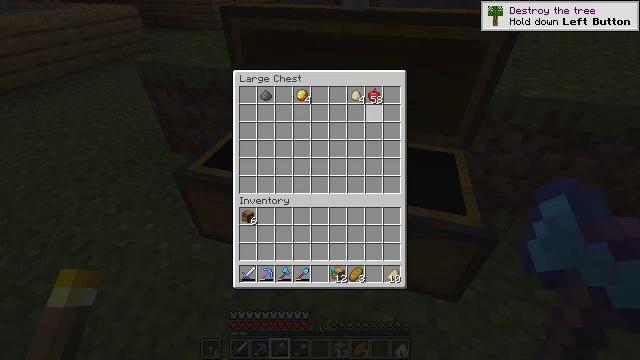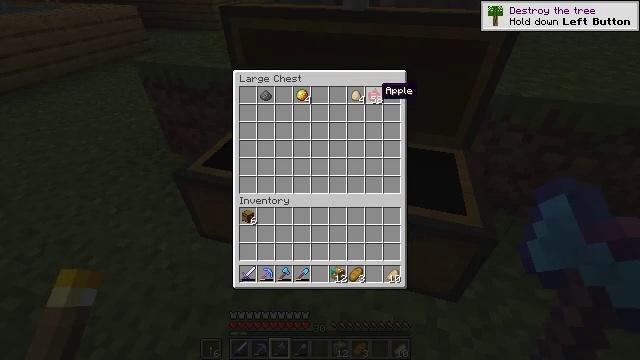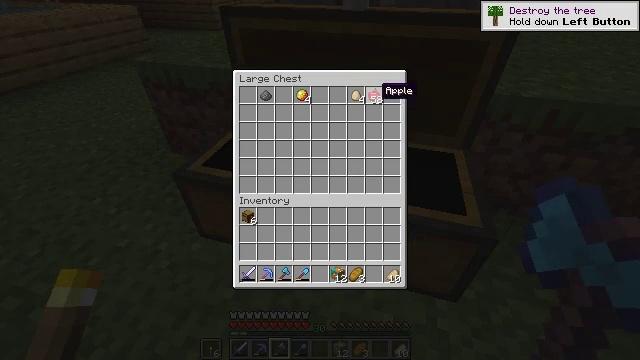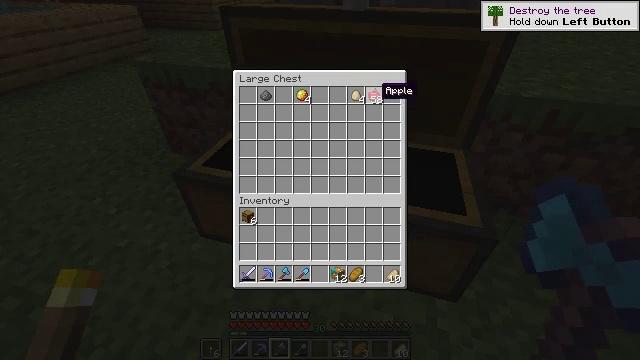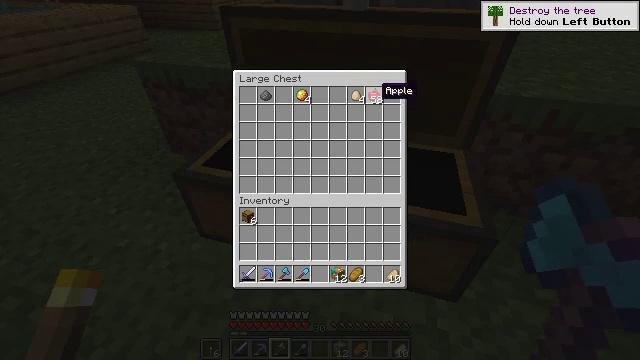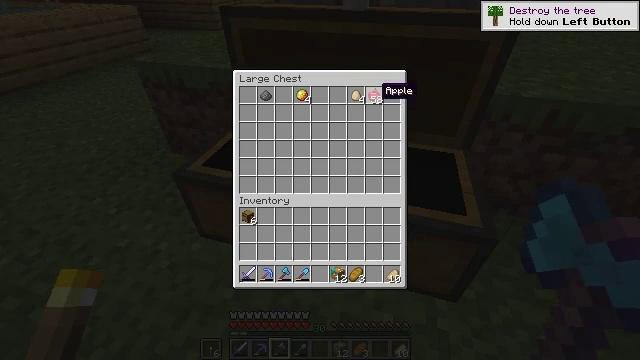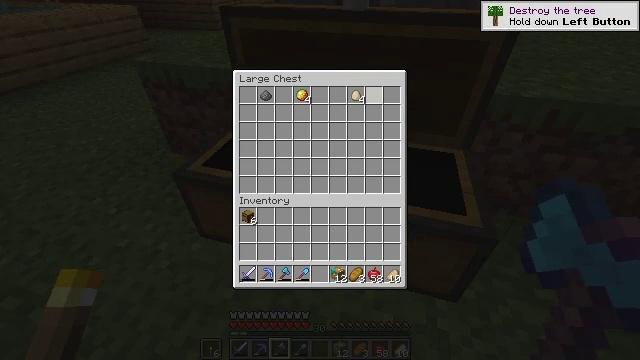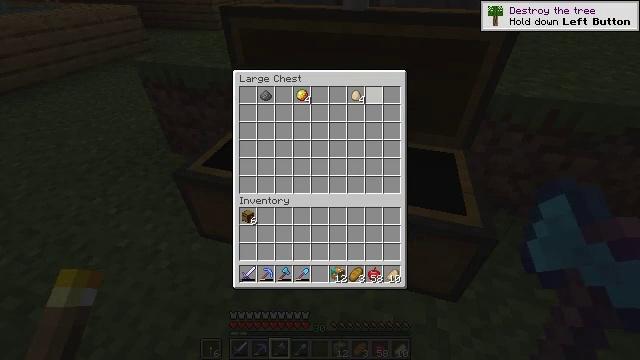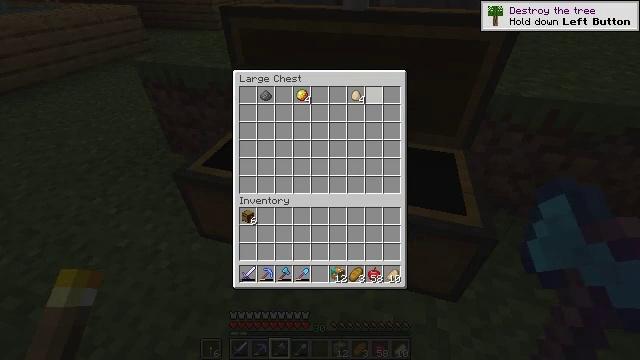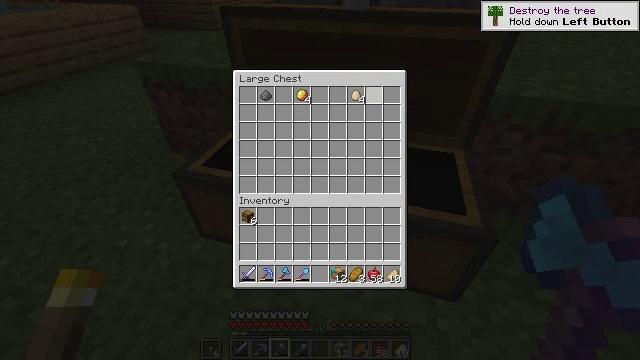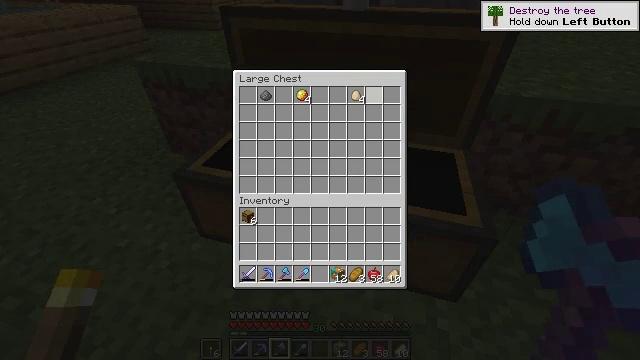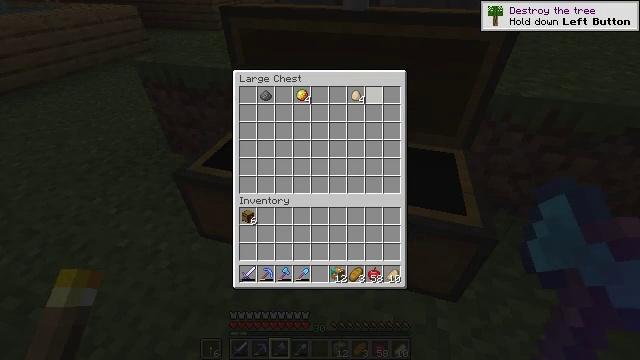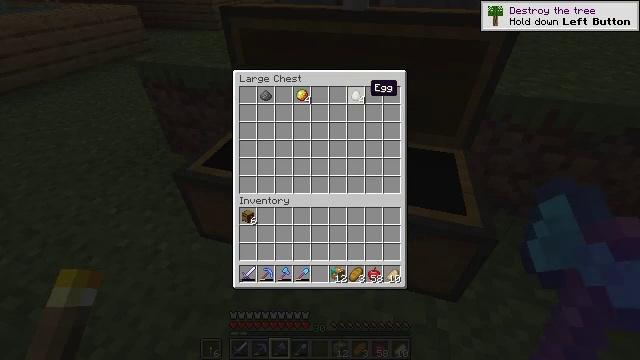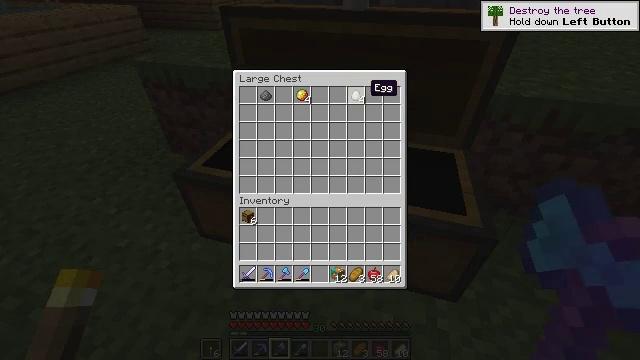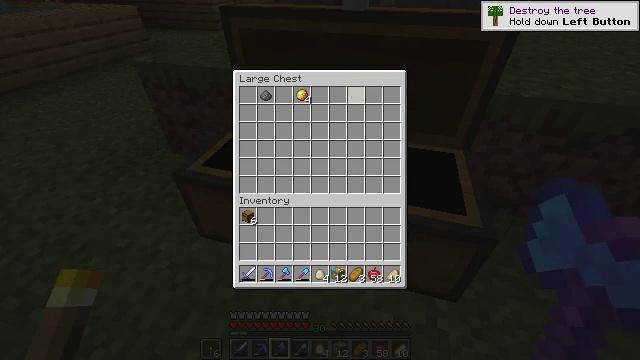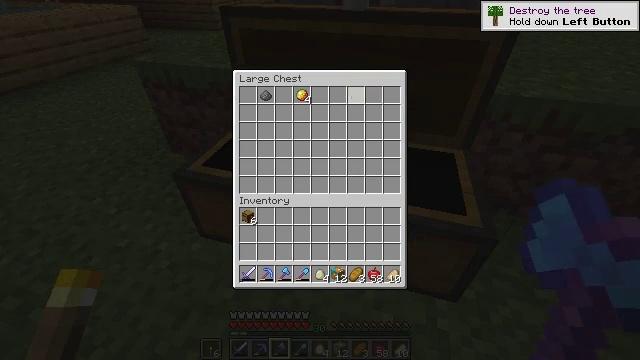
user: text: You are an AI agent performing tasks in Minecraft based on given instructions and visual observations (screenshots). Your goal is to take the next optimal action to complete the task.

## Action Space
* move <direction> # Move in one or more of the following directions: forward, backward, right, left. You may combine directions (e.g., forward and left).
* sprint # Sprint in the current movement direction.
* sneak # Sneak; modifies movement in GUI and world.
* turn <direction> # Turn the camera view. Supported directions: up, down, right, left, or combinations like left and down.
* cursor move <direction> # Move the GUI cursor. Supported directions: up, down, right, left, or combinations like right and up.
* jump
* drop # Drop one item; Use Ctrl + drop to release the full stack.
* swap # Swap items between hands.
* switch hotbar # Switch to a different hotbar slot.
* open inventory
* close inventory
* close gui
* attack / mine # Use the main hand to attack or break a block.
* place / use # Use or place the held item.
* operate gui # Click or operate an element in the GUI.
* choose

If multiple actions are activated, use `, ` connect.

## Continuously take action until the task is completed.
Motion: motion action
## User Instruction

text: Attack the chest to pick it up.
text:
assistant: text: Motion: sneak, cursor move up
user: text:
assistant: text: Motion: sneak
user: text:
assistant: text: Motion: sneak
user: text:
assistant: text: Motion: sneak
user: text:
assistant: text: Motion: sneak
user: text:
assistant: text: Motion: sneak, operate gui
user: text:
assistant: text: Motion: sneak, operate gui
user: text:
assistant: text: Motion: sneak, operate gui
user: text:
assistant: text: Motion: sneak
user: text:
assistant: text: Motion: sneak
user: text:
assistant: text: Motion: sneak
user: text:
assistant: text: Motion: sneak
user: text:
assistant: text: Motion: sneak
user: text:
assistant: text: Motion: sneak, operate gui
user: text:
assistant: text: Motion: sneak, operate gui
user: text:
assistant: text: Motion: sneak, operate gui
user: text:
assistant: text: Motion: sneak, cursor move left, operate gui
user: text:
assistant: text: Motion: sneak, cursor move left
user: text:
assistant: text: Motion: sneak
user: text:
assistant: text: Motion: sneak
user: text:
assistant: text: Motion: sneak
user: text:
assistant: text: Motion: sneak
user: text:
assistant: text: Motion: sneak
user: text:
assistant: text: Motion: sneak
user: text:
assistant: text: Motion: sneak, operate gui
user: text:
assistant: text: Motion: sneak, operate gui
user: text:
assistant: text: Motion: sneak, cursor move left, operate gui
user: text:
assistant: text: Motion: sneak, cursor move left
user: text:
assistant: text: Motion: sneak
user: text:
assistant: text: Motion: sneak